Question: How to add effect to jQuery's text() function. I have this code:
'$('#A1').text(Number($('#A1').text()) + 1);'
This code changes the value of '<span>' tag.
How I can add effect like this?

I have tried:
'''
$('#A1').text(Number($('#A1').text()) + 1).slideDown('slow');
'''
but I'm missing something...
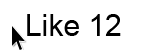
Answer: You could use a simple animation with jQuery's 'animate'. For example:
'''
var duration = 500;
var $d = $('#div');
var $s = $('#span');
$d.click(function() {
var $newNum = $('<span>').text('3').css({
position: 'absolute',
bottom: $s.height()
}).appendTo($d);
$newNum.animate({
bottom: 0
}, {
duration: duration,
});
$s.animate({
top: $s.height(),
height: 0
}, {
duration: duration,
complete: function() { $s.remove(); }
});
});
'''
And the HTML:
'''
<div id='div' style='position:relative'>Amount: 1<span id='span' style='position:absolute'>2</span></div>
'''
<URL>